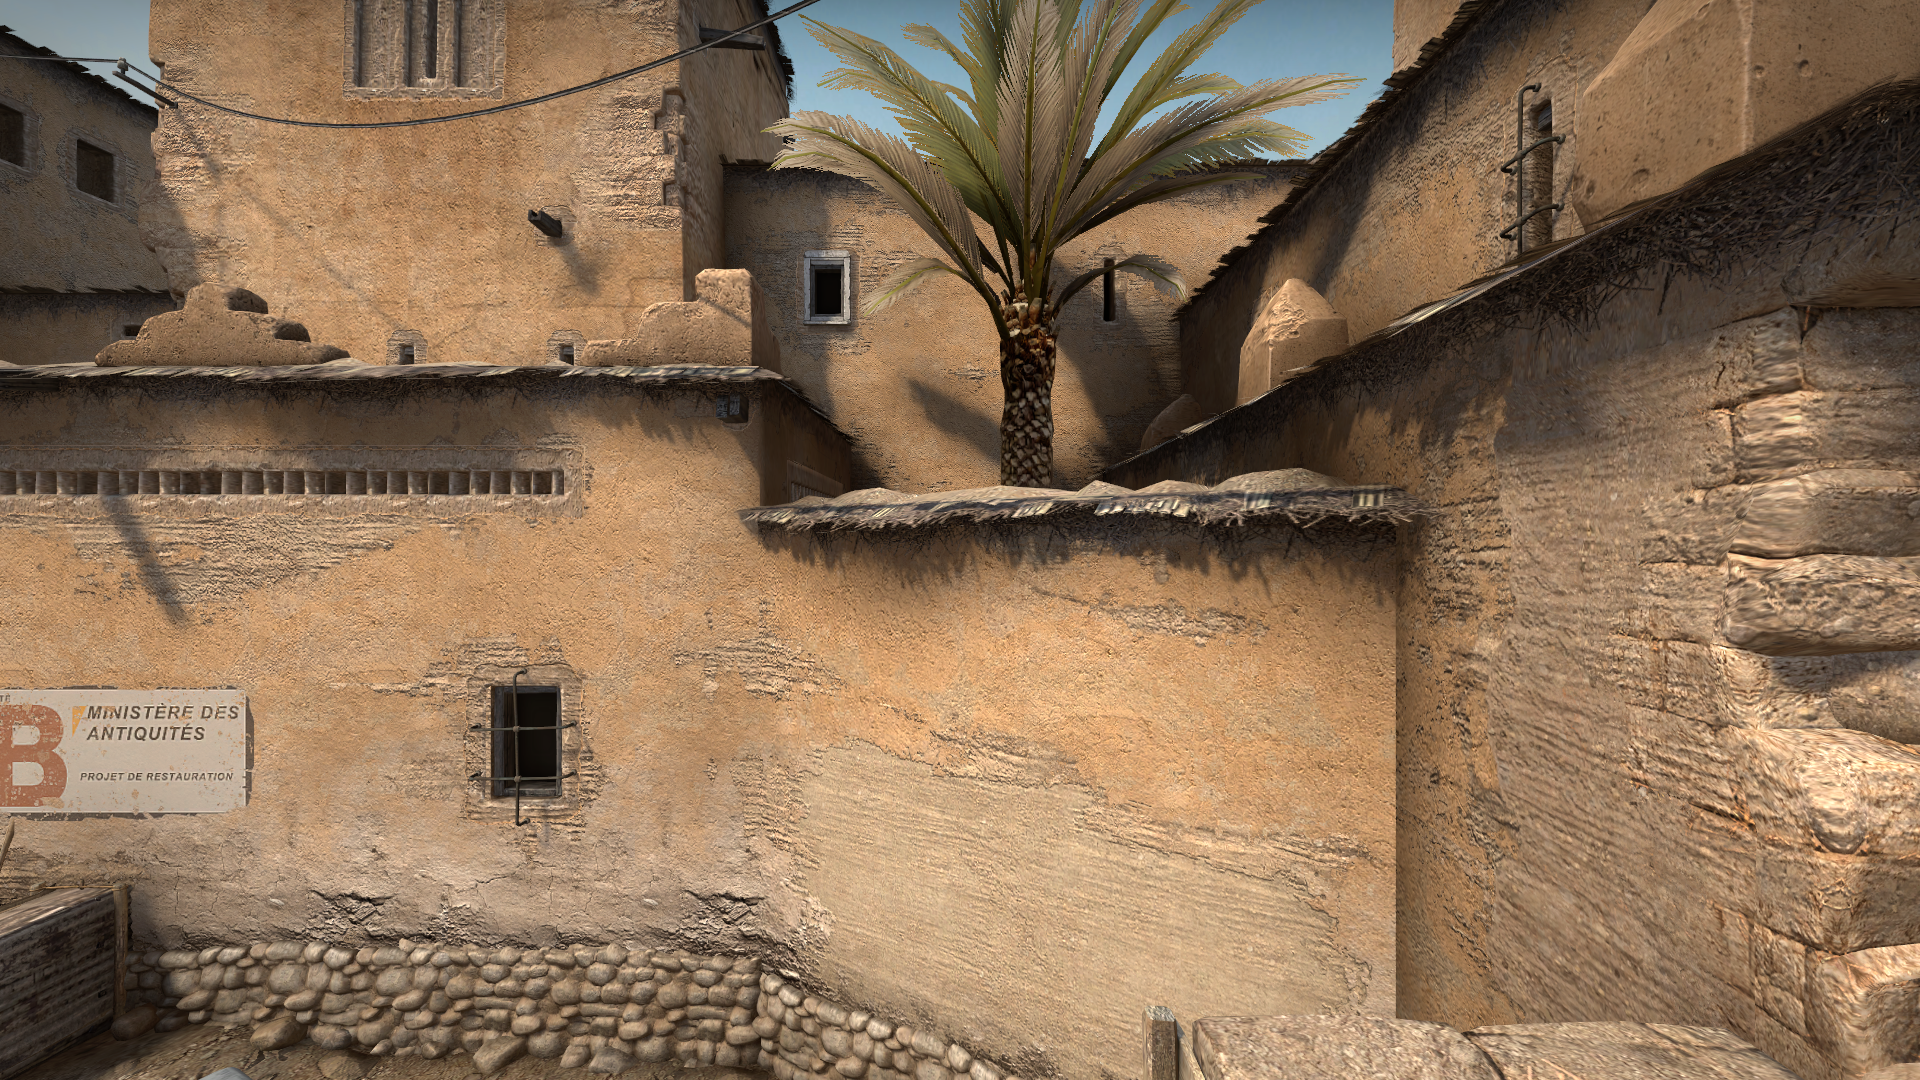
Map: de_dust2